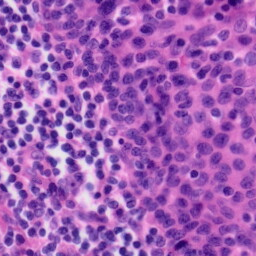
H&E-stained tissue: Tonsil